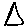
Label: triangle